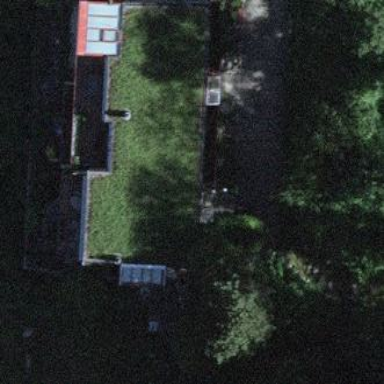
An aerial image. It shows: Residential building.